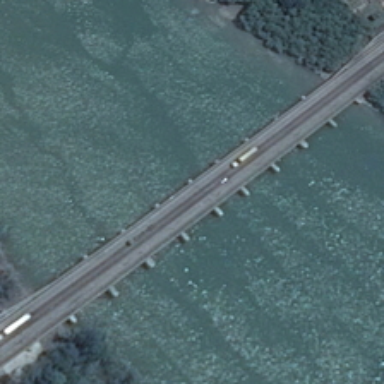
A bridge is on a river with many green trees in two sides of it .